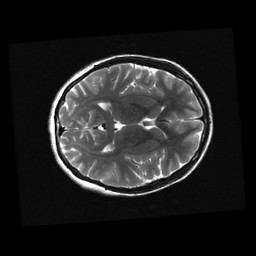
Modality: T2w
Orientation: axial
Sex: female
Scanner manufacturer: ge
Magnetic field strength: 3 T
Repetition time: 5 s
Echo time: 0.101 s